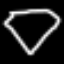
Label: diamond